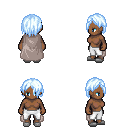
a pixel art fantasy rpg character, female body template, human, dark skin, gray cape, white pants, white cyan bangs hairstyle, white slippers, four views (front, back, left, right), 2x2 character sprite sheet, small pixel art, hard edges, no anti-aliasing